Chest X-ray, AP view. Patient: 52 years old, sex F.
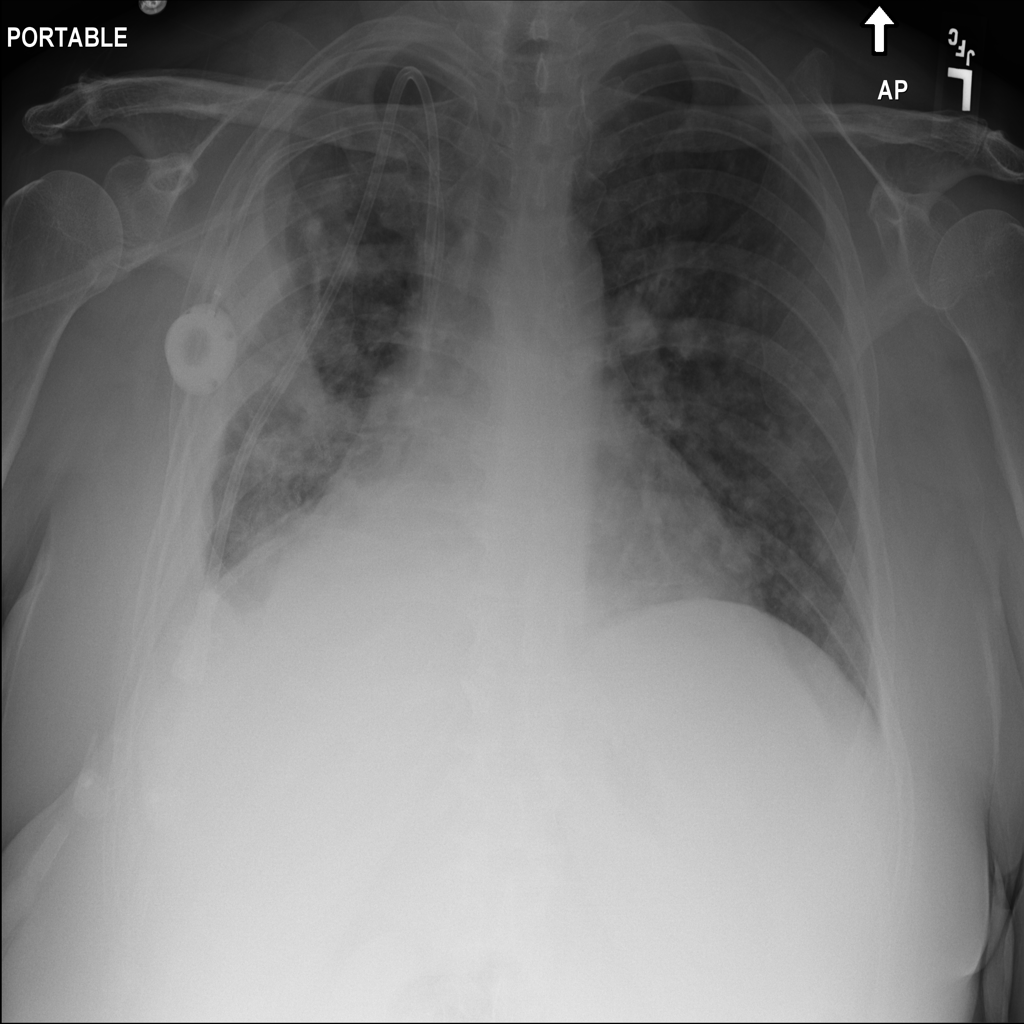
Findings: Atelectasis, Nodule